Interaction volume radius: 10 \u00c5
Interaction volume height: 10 \u00c5
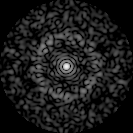
Disorder parameter: 0.816